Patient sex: M
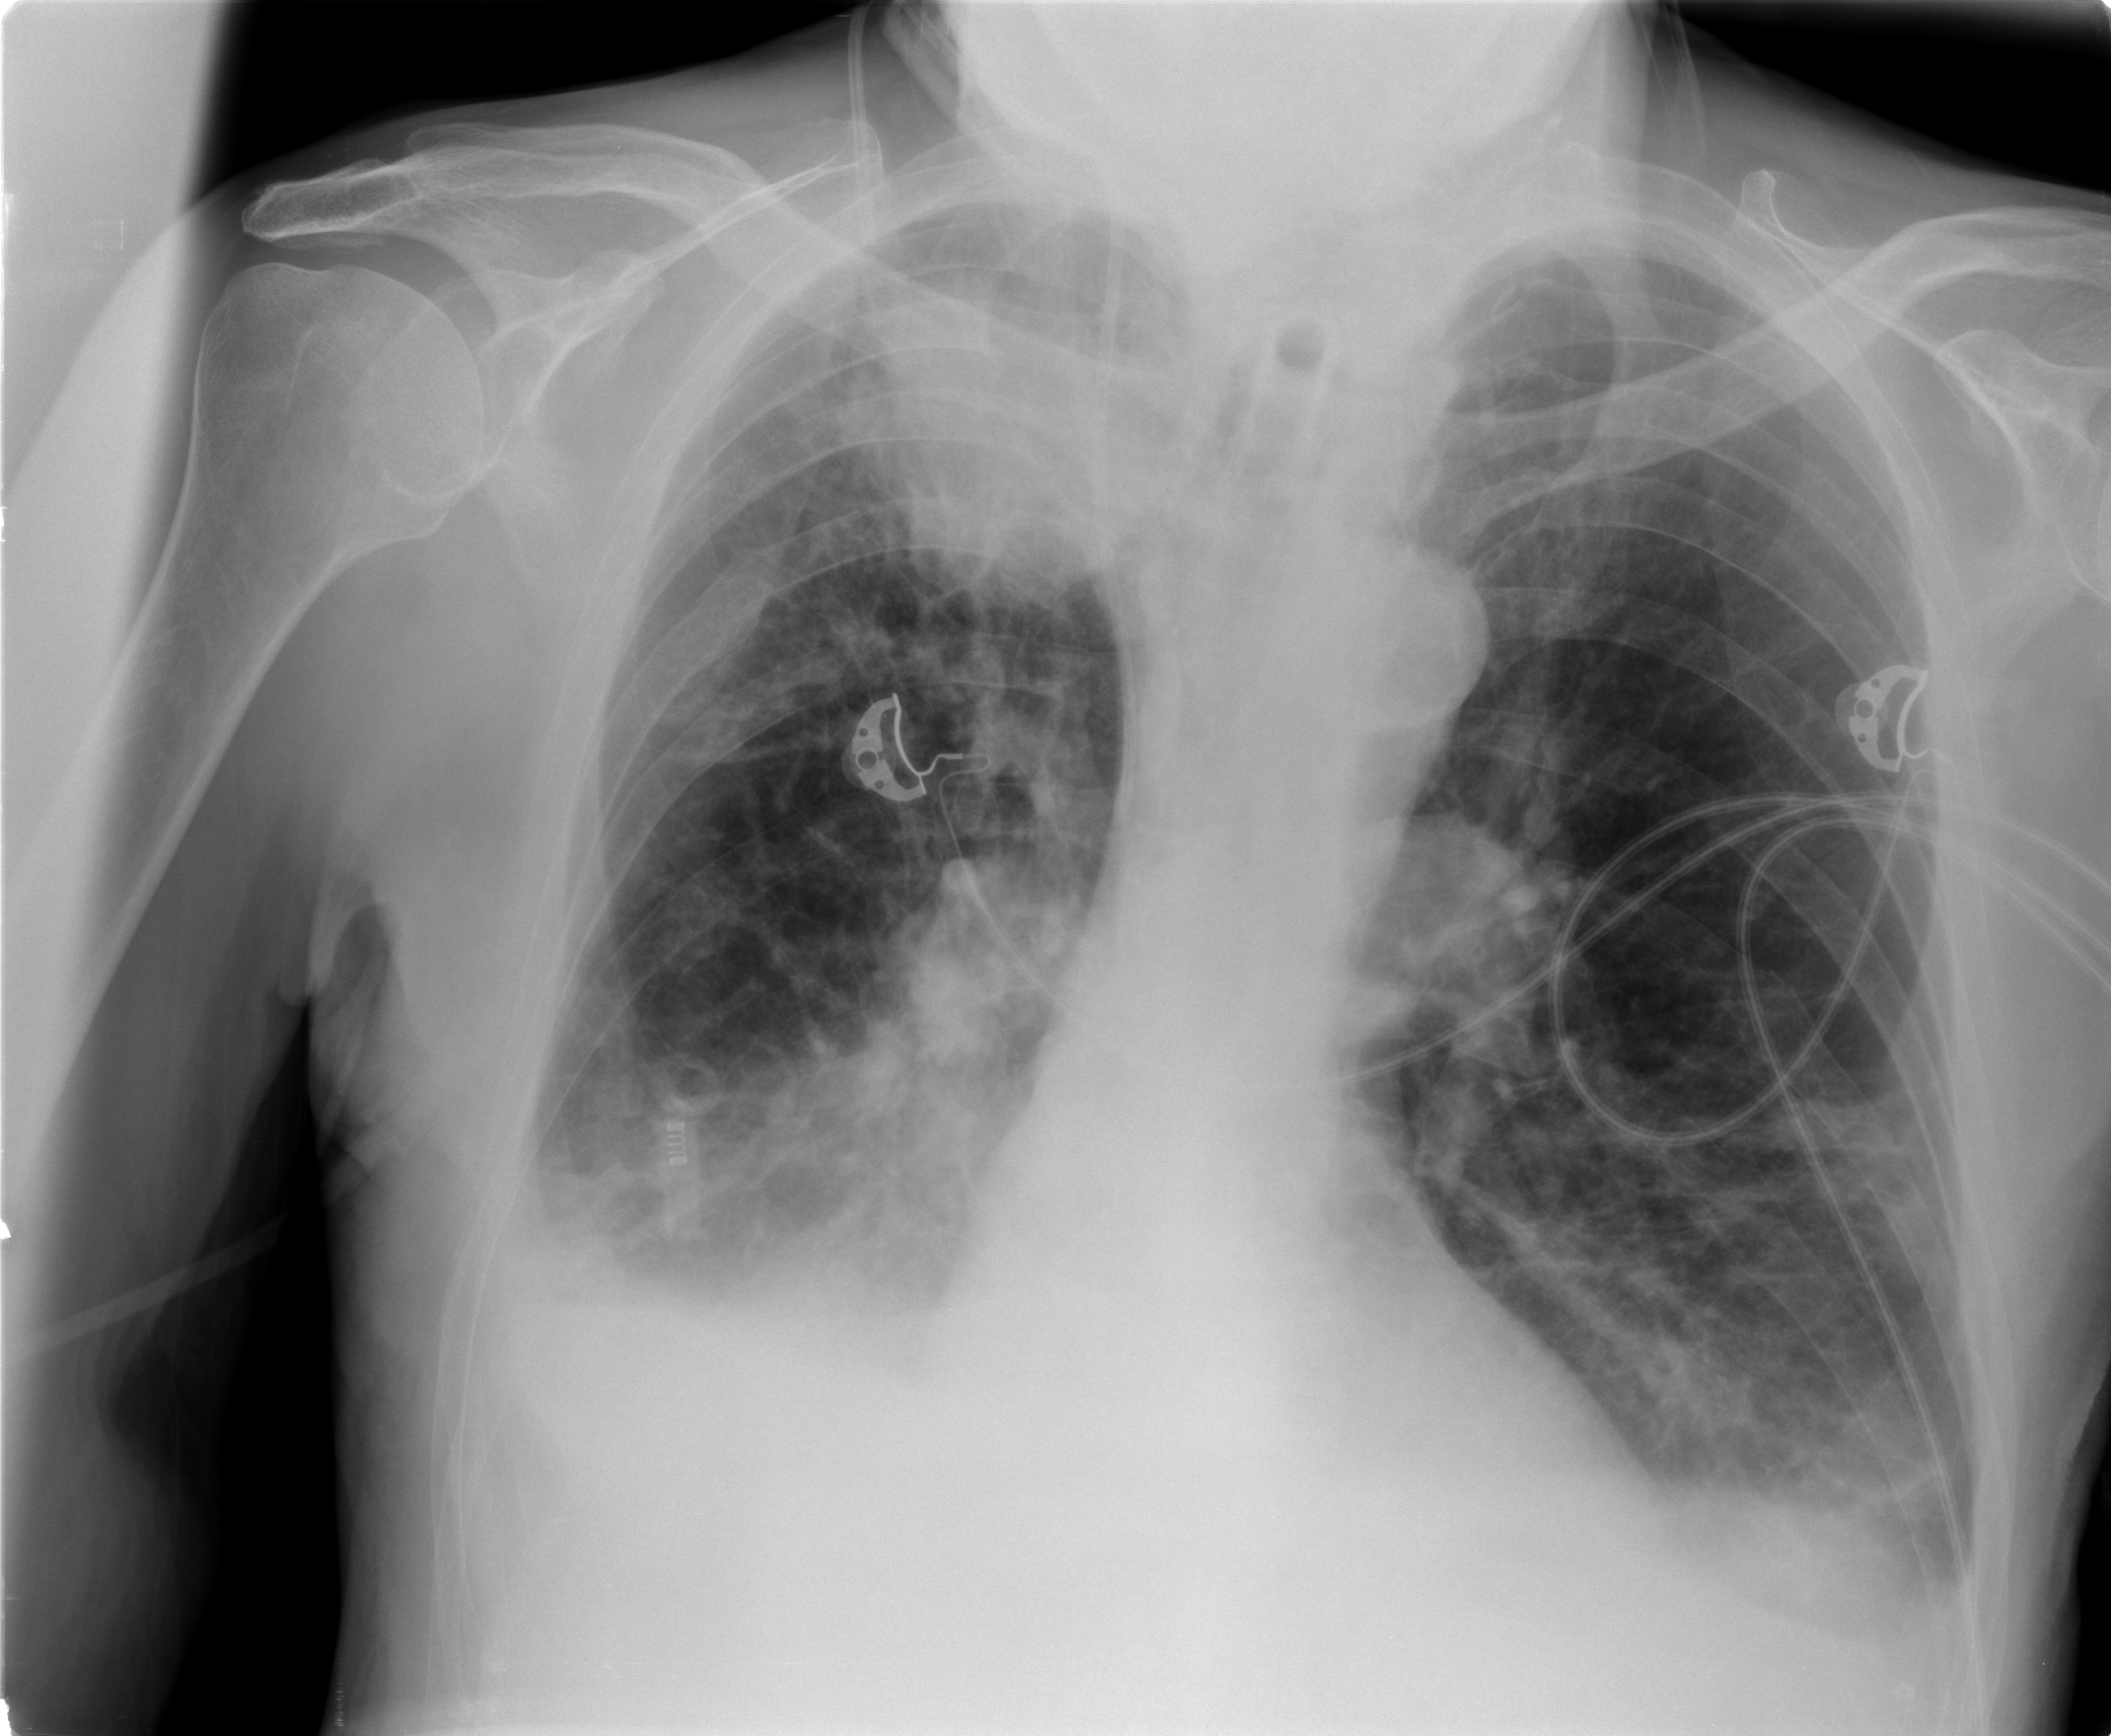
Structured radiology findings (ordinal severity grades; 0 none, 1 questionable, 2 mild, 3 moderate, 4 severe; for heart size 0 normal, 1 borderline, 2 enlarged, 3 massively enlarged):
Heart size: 0
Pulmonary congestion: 1
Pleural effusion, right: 2
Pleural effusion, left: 2
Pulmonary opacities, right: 0
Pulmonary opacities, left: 0
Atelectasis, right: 2
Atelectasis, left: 2